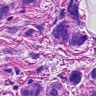
Metastatic tissue present: yes